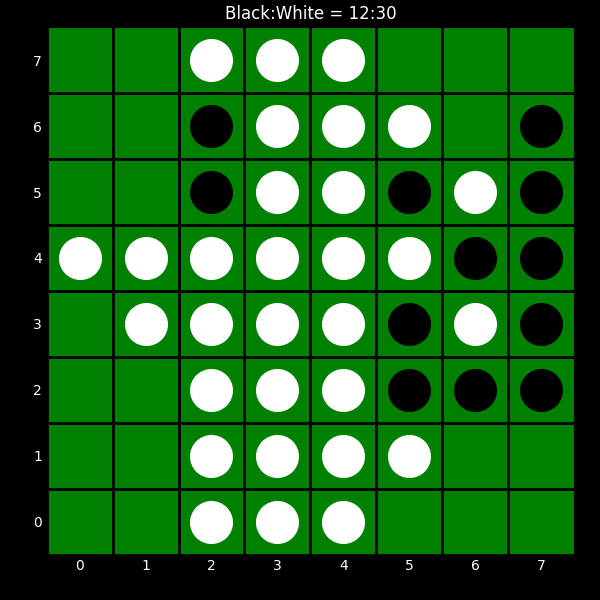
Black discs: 12
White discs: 30